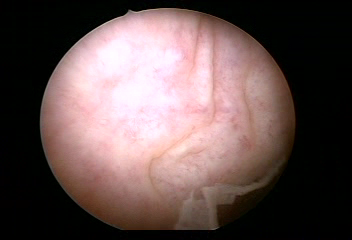
Modality: WLC
Class: Normal mucosa
Bladder cancer association: No